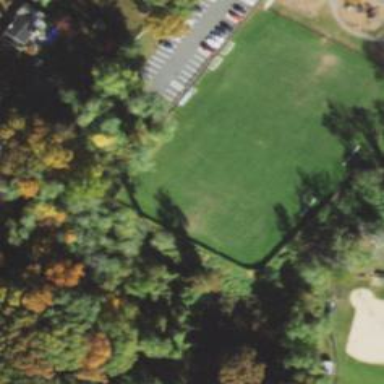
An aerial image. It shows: Grass pitch used for soccer and field hockey.